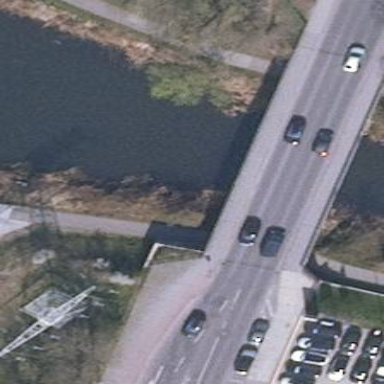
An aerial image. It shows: Bridge with beam structure.